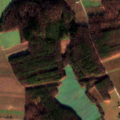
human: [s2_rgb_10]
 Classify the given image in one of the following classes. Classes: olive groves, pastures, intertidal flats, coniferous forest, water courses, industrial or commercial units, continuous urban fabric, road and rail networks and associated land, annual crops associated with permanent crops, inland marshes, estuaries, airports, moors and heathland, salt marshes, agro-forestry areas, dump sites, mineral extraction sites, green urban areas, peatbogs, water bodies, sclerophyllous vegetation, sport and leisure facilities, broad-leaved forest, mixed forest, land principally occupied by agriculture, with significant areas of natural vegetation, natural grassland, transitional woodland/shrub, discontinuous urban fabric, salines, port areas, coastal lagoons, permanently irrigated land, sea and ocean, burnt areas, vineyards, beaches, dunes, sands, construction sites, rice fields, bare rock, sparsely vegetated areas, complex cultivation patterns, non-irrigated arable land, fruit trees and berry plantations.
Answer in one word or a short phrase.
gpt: non-irrigated arable land, mixed forest